Question: I want to use a custom style for code snippets in my blog. I defined the following style:
'''
mystyle {
background: #C3FFA5;
border: solid 1px #19A347;
color: #191919;
display: block;
font-family: monospace;
font-size: 12px;
margin: 8px;
padding: 4px;
white-space: pre;
}
'''
I use it as follows:
'''
<mystyle>
int main() {
cout << "Hello World" << endl;
}
</mystyle>
'''
This gives the following output. I have tried on Firefox and Google Chrome.

I want to remove the extra line at the start of the block. Obviously, I understand where the newline comes from, and that I can use '<mystyle>int main() {' instead. If I use '<pre>' instead of '<mystyle>', there is no extra newline, so is it possible to do this with my custom style too?
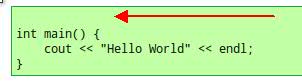
Answer: Add the style to the '<pre>' tag, using a class. For example (trying to keep it simple here).
'''
<pre class="console">
// Some code here to be styled.
</pre>
<pre class="some-other-style">
// Some code here to be styled.
</pre>
'''
Then your CSS looks like this:
'''
pre.console {
color: #fff;
background-color: #000;
}
pre.some-other-style {
color: #f00;
background-color: #fff;
}
'''
If it doesn't do what you want then I'm confused by your question, just comment and I'll remove the answer.